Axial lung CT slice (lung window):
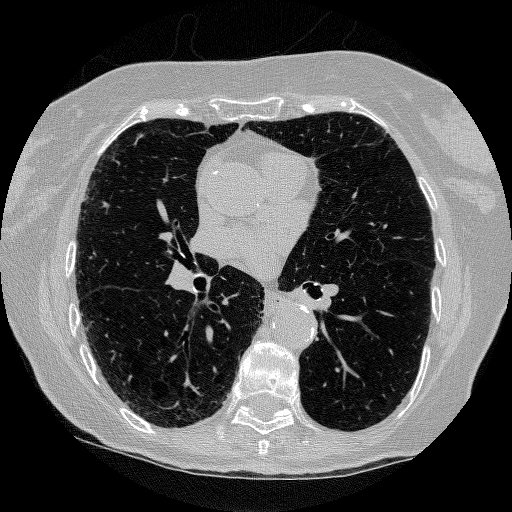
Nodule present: no